Aerial crown-view tile of a tropical tree (Barro Colorado Island, Panama), acquired 20240611:
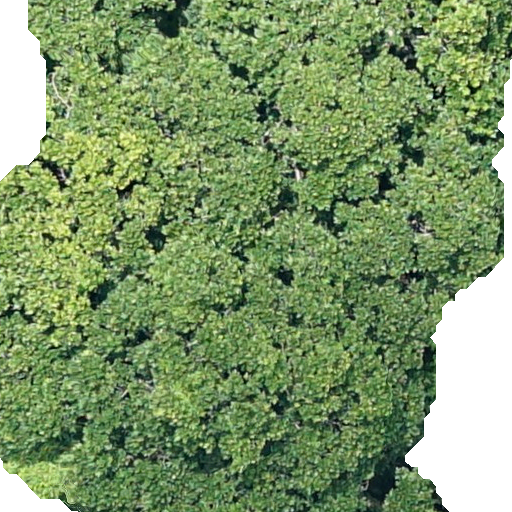
Species: Anacardium excelsum
GBIF accepted scientific name: Anacardium excelsum
Crown area: 609.279 m²